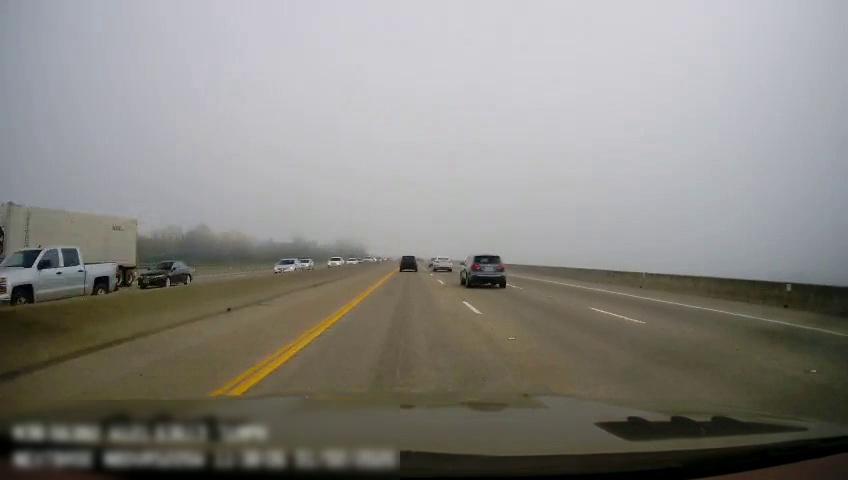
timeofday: Day
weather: Cloudy
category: Drivable Space
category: Drivable Space
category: Vehicles | Truck
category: Vehicles | Car
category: Vehicles | Truck
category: Vehicles | Car
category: Vehicles | Car
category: Vehicles | Car
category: Vehicles | Car
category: Vehicles | Car
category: Vehicles | SUV
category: Vehicles | SUV
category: Vehicles | SUV
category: Vehicles | SUV
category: Lanes | Current Lane
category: Lanes | Current Lane
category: Lanes | Alternate Lane
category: Lanes | Alternate Lane
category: Lanes | Alternate Lane
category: Lanes | Opposite Lane